Question: I'm trying to find the best solution to handle 'OnClick' event, which generates by my card's button (see the picture bellow) within 'GridView'.

So as you can see, I have just a normal 'GridView' with cells made of my custom Card.
I just initialize 'GridView' and it's adapter:
'''
mGrid = (GridView) findViewById(R.id.grid);
mAdapter = new ImageTopicsAdapter(..blah blah blah..);
mGrid.setAdapter(mAdapter);
'''
As you probably know I can easily handle 'OnClick' events generated by 'GridView'. But it will work only if I click on the card itself:
'''
mGrid.setOnItemClickListener(..blah blah blah..);
'''
I want to build something similar to this (see code bellow), so I can easily "implement" my 'Activity' to handle my card's button 'OnClick' event:
'''
mGrid.setOnItemButtonClickListener(..blah blah blah..);
'''
Any help is truly appreciated. Alex. P.S. Sorry for my English:)
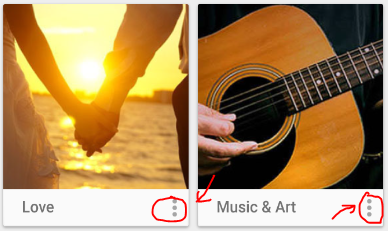
Answer: Looks like nobody knows how to do this. So I found solution myself with help of @Dimitar G. and @Konstantin Kiriushyn. Thank you, guys.
I will create my own custom 'CardView' using Compound View system, which will be pretty simple: 'LinearLayout' + 'ImageView' + 'TextView' + 'Button'.
'''
public class TopicCardView extends LinearLayout {
private ImageView mImage;
private Button mButtonMenu;
private TextView mTitle;
public TopicCardView (Context context) {
initializeViews(context);
}
private void initializeViews(Context context) {
LayoutInflater inflater = (LayoutInflater) context .getSystemService(Context.LAYOUT_INFLATER_SERVICE);
inflater.inflate(R.layout.topic_card_view, this);
}
private void setTitle(...) {
...
}
private void setImage(...) {
...
}
private void setMenuClickListener(...) {
...
}
// and so on...
}
'''
Then I will create method called 'createListOfGridCardsFromDB(...)' in 'Activity\Fragment'. It will generate list ('LinkedList') of my custom 'CardView's (and it will also set titles\images and listeners to 'CardView's).
And then I will pass this generated 'LinkedList' of my 'CardView's to 'GridViewAdapter'.
.